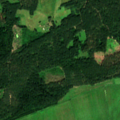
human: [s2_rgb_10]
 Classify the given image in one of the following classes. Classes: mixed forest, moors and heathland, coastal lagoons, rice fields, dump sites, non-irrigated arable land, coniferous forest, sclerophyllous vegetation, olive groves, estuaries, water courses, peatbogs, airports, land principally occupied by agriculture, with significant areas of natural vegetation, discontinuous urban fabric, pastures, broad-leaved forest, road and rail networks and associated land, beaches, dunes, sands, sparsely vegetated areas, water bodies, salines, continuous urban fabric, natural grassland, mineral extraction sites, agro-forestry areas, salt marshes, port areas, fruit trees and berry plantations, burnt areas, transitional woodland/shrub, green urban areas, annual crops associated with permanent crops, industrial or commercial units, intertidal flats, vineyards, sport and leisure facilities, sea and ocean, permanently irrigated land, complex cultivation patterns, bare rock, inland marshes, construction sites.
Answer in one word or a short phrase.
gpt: non-irrigated arable land, pastures, complex cultivation patterns, coniferous forest, mixed forest